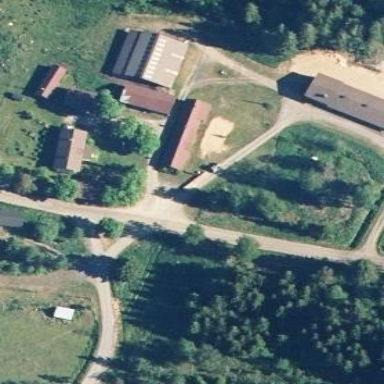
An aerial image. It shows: Farmyard area.